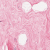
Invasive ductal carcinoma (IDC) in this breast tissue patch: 0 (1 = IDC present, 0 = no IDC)